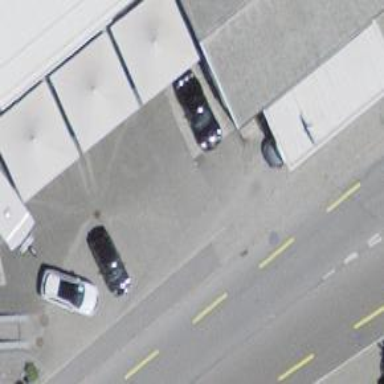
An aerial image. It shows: Fuel station.